Question: So I've been stumped on this for a while and can't seem to find an answer.
this is my database diagram

I'm supposed to find give the command to show the average response broken down by each question. I'm sure there is some really simple solution to this but I must be over thinking it or completely missing something obvious. There are 6 questions total in the questions table.
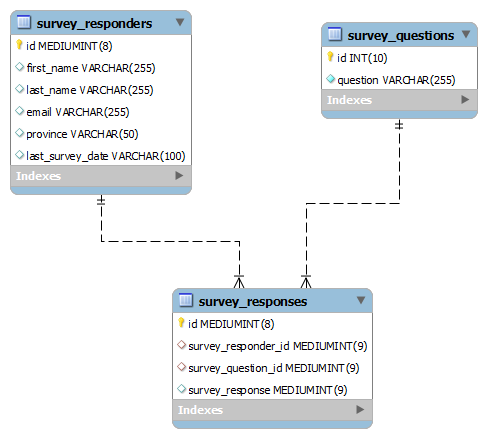
Answer: Try like this:
'''
SELECT q.id, AVG(s.survey_response)
FROM survey_questions q
INNER JOIN survey_responses s ON q.id = s.survey_question_id
GROUP BY q.id
'''